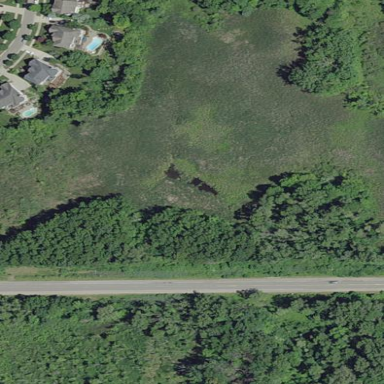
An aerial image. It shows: Wetland area.